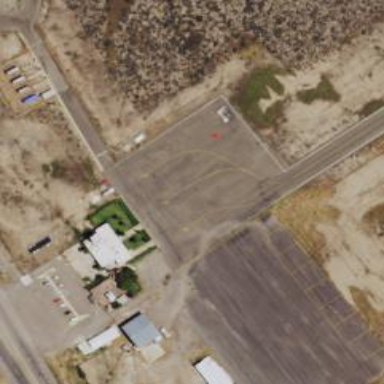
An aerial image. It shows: Apron at the airport.